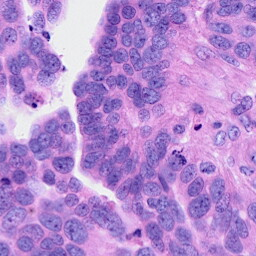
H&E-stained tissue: Ovarian